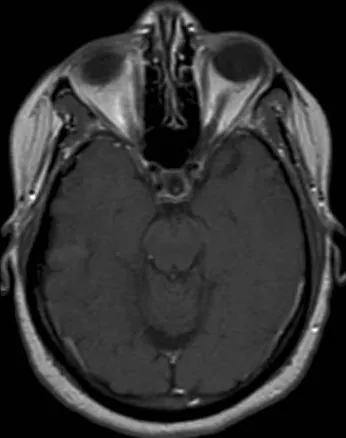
MRI brain with contrast showing near resolution of enhancement, stable on serial MRIs for 2 years.
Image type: radiology (mri)